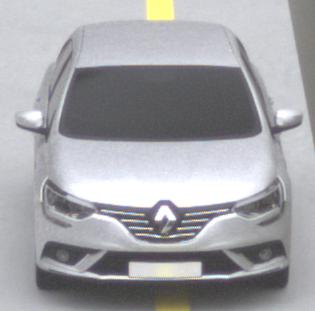
Make: Renault
Model: Mégane ENERGY TCe 100
Detailed model: Mégane (IV)
Model produced from: 2016/03
Model produced until: 2018/08
Doors: 5
Color: white
Road condition: dry road
Daytime: midday
Contrast: low contrast